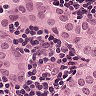
Metastatic tissue present: yes